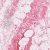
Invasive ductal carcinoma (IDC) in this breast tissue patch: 0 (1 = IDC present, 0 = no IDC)